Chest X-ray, AP view. Patient: 45 years old, sex F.
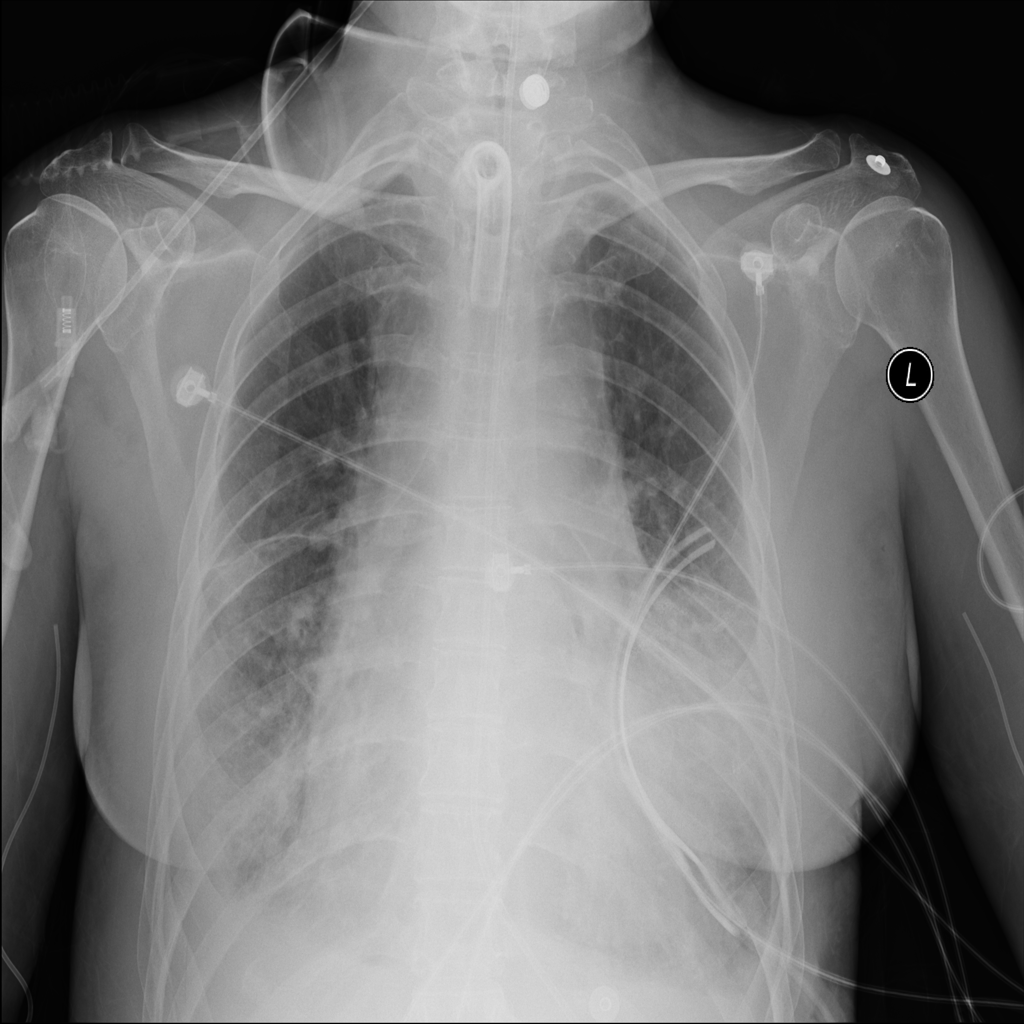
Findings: Effusion, Infiltration, Pleural_Thickening